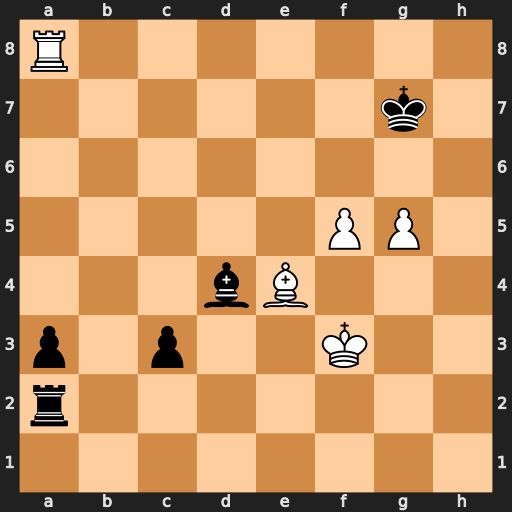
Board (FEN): R7/6k1/8/5PP1/3bB3/p1p2K2/r7/8
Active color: w
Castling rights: -
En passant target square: -
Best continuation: f6+ Bxf6 Ra7+ Be7 Rxe7+